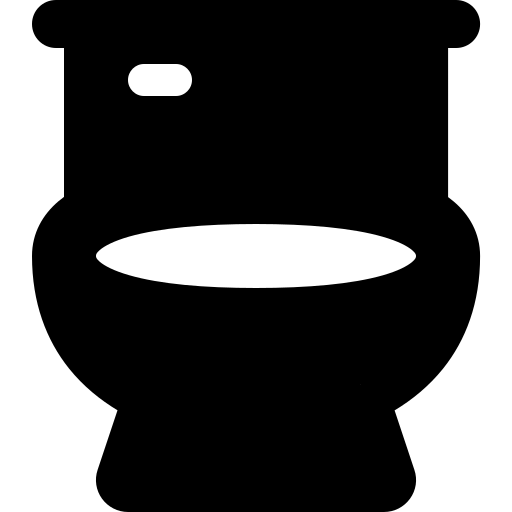
Tags: icon, FontAwesome, fa-icon, solid, toilet